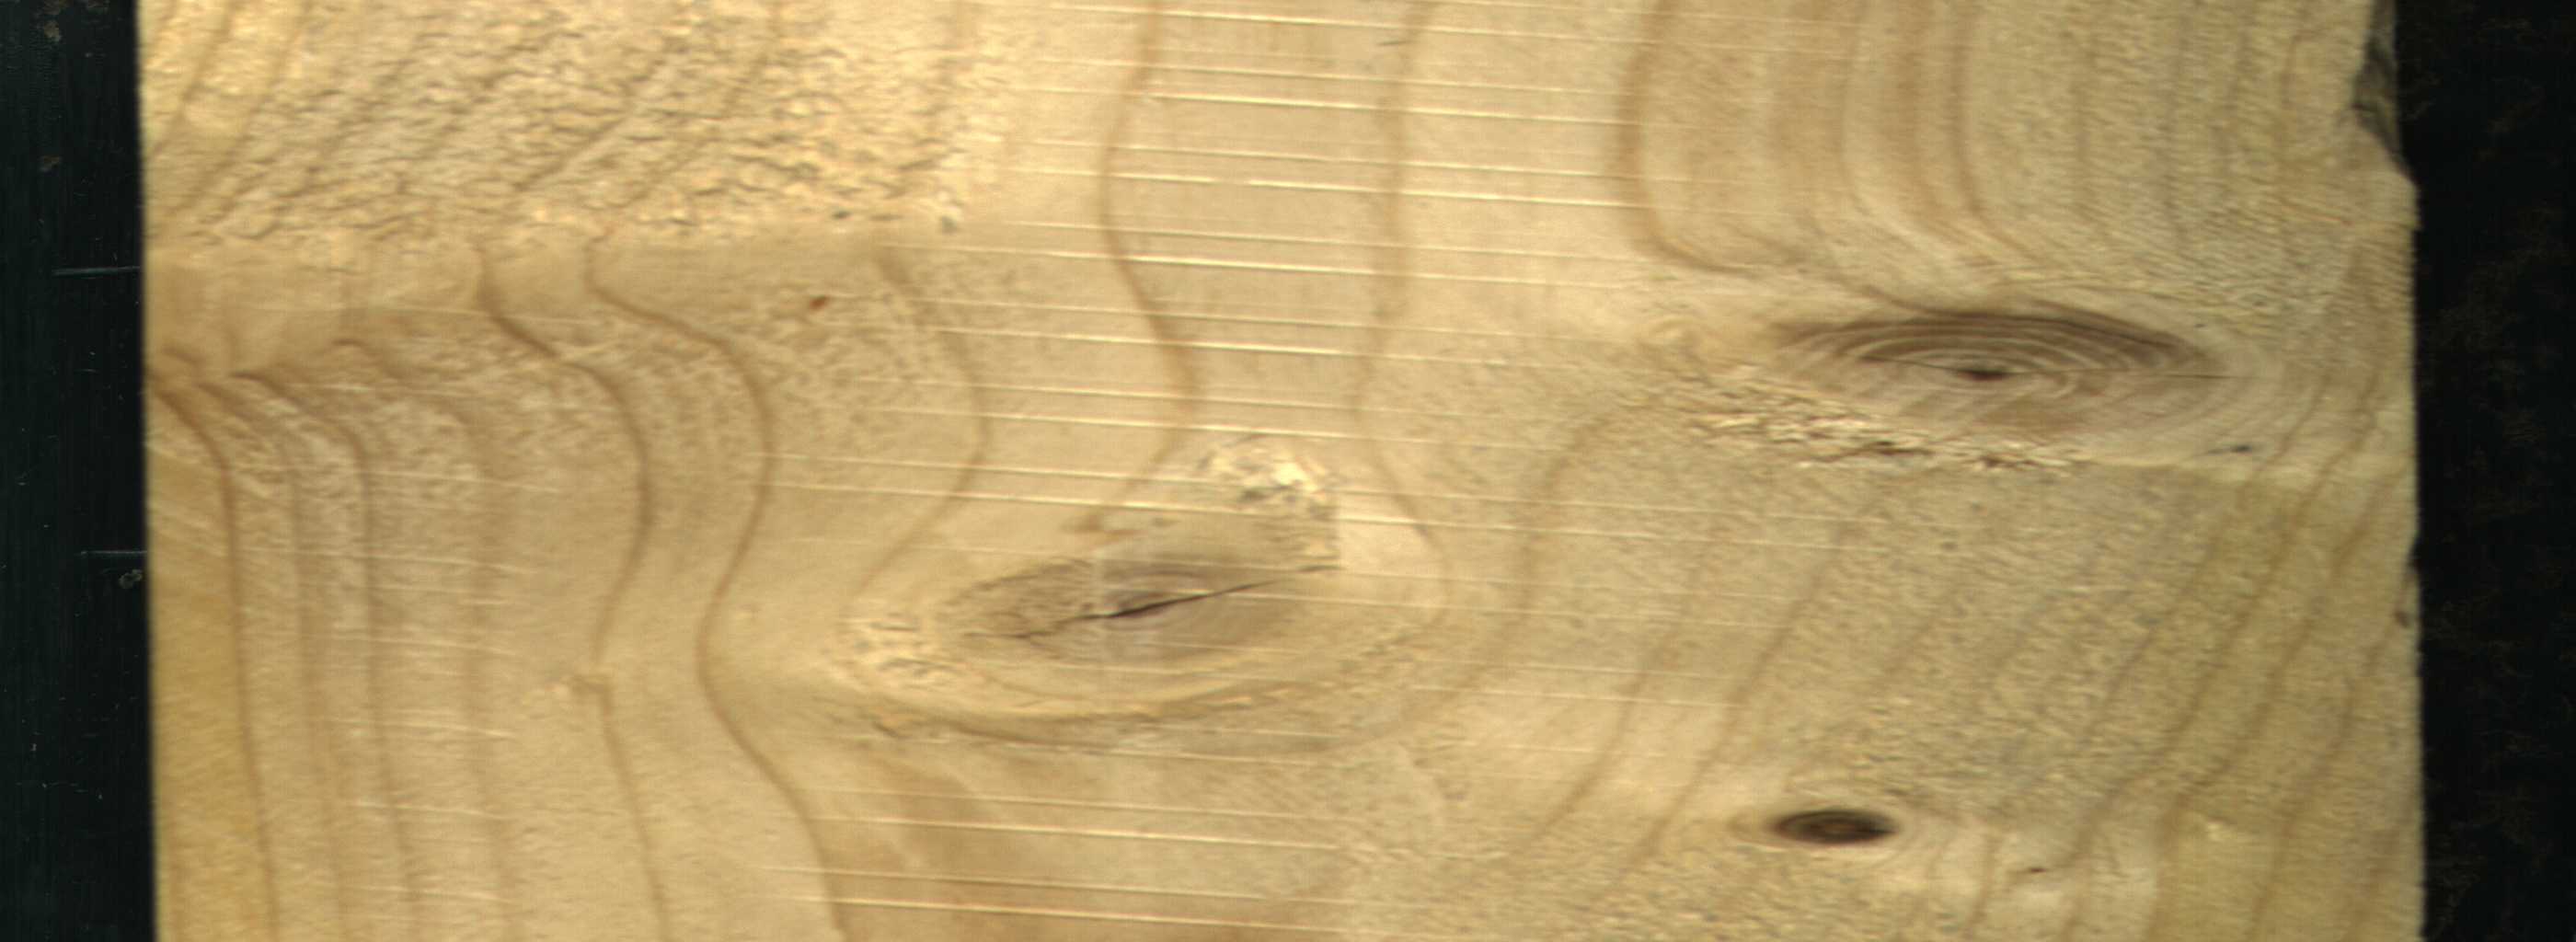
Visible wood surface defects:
knot_with_crack
Dead_Knot
Live_Knot